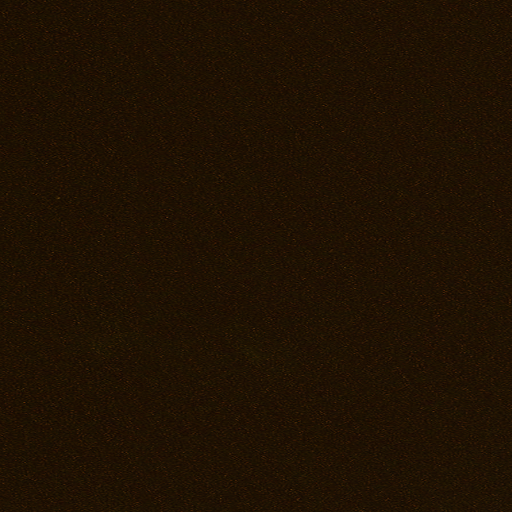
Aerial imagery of bar in Alaska named Gatherer Rock containing only unknown